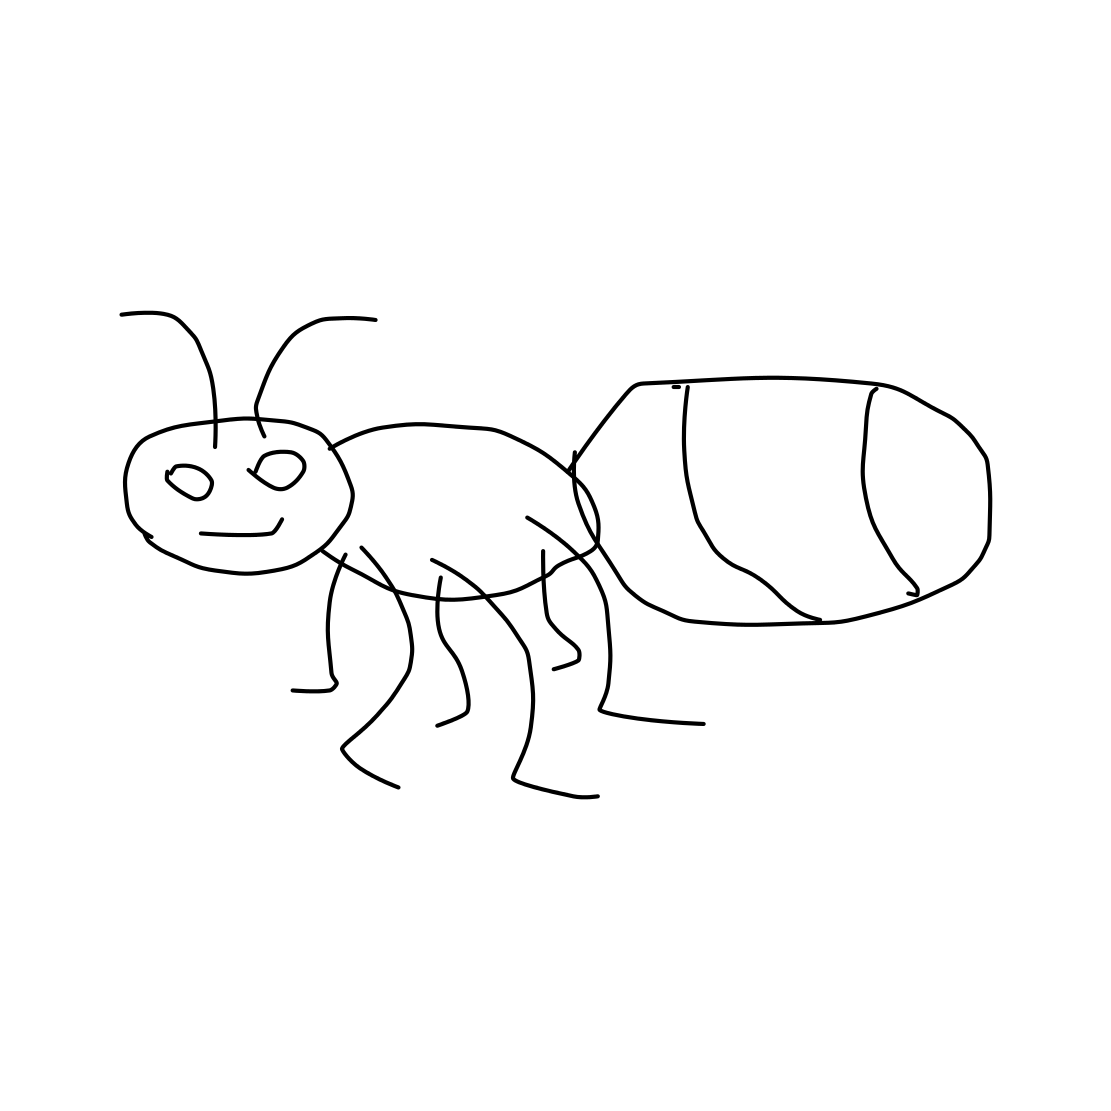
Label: ant